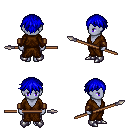
a pixel art fantasy rpg character, female body template, dark elf, purple skin, brown robe, metal pants, blue short bangs hairstyle, leather bracers, metal boots, spear, four views (front, back, left, right), 2x2 character sprite sheet, small pixel art, hard edges, no anti-aliasing